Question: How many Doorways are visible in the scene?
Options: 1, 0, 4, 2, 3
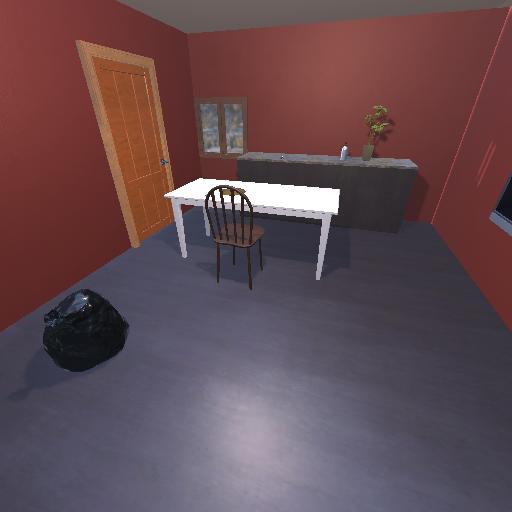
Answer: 1